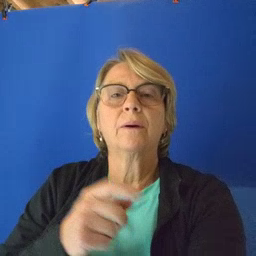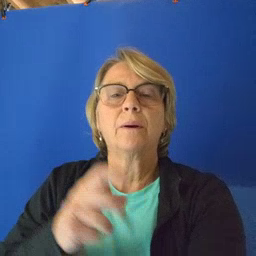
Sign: tooth